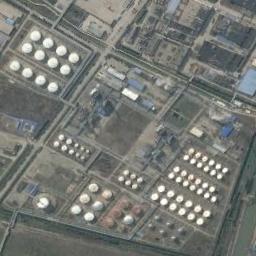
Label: storage_tank